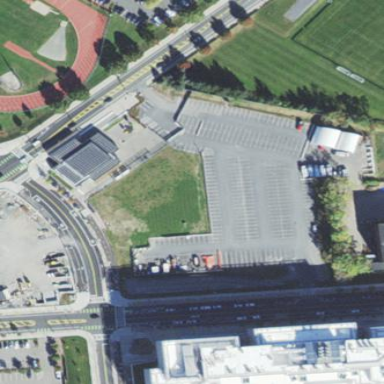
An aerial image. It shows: Parking area with surface.